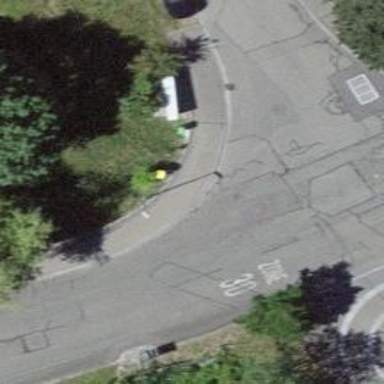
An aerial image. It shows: Post box.